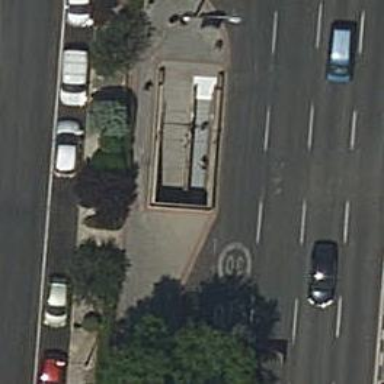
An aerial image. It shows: Subway entrance.